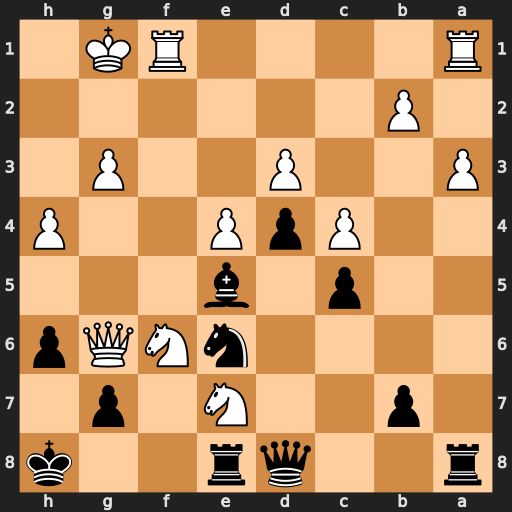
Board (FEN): r2qr2k/1p2N1p1/4nNQp/2p1b3/2PpP2P/P2P2P1/1P6/R4RK1
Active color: b
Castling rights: -
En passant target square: -
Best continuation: Bxf6 Rxf6 Qxe7 Rf7 Qd8